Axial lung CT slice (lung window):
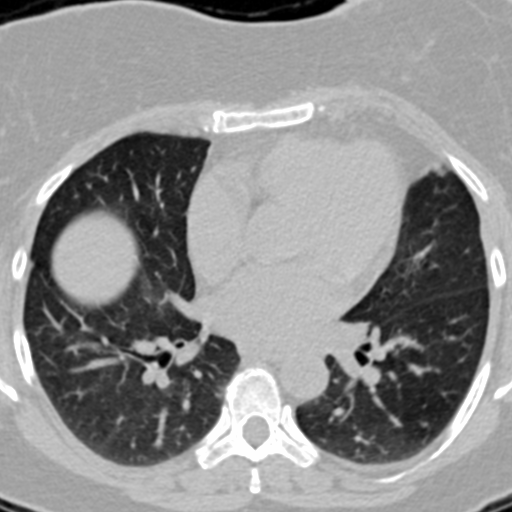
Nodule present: no